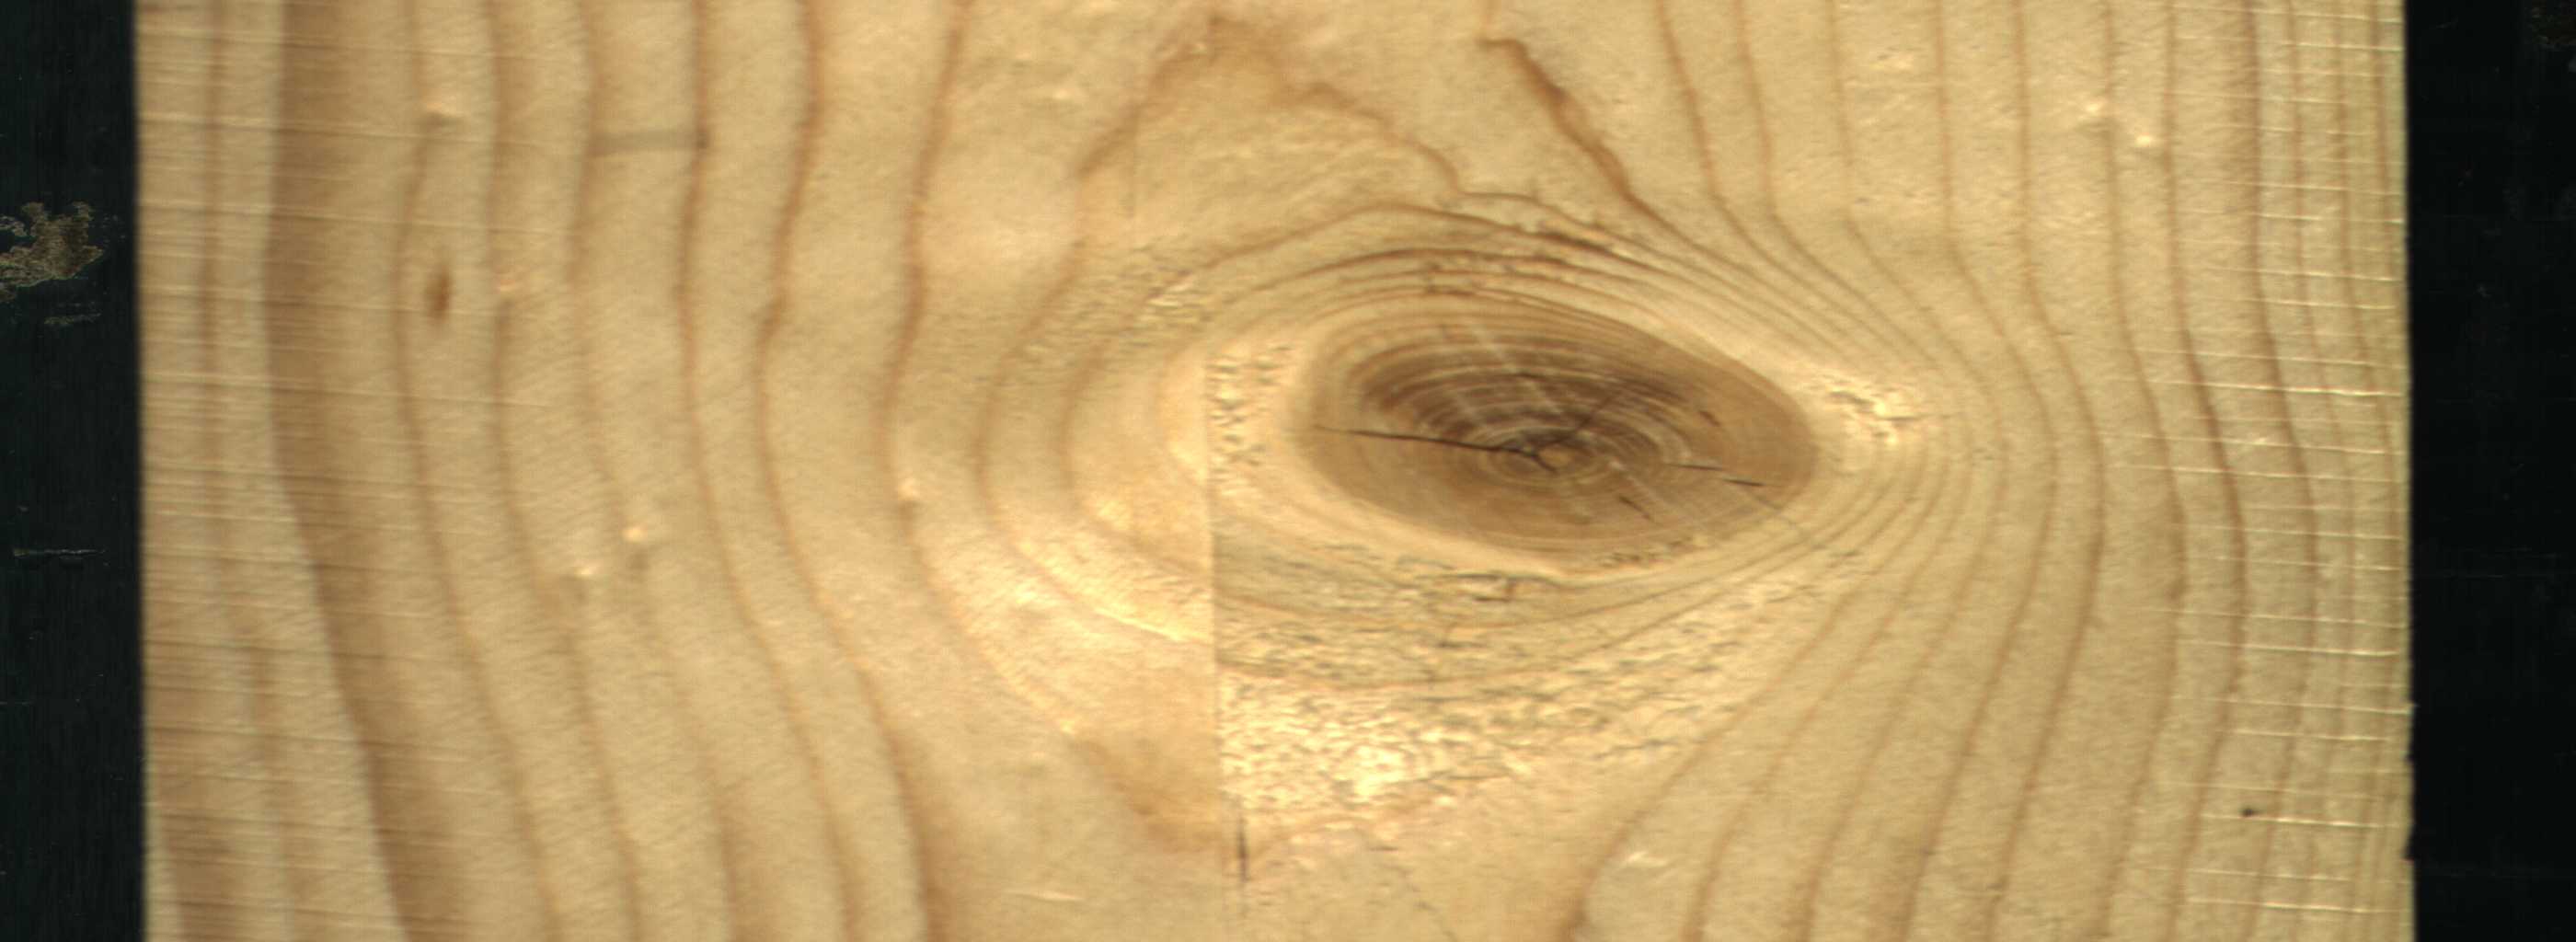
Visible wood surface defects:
knot_with_crack